Field crop: tomato
Growth stage: 1
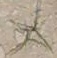
Species: cyperus